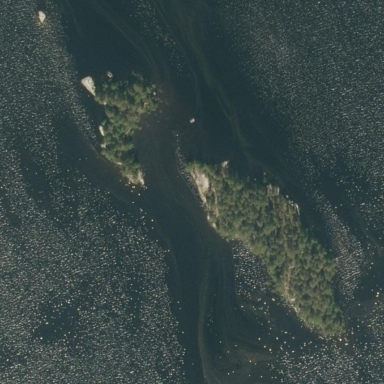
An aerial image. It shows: Islet.